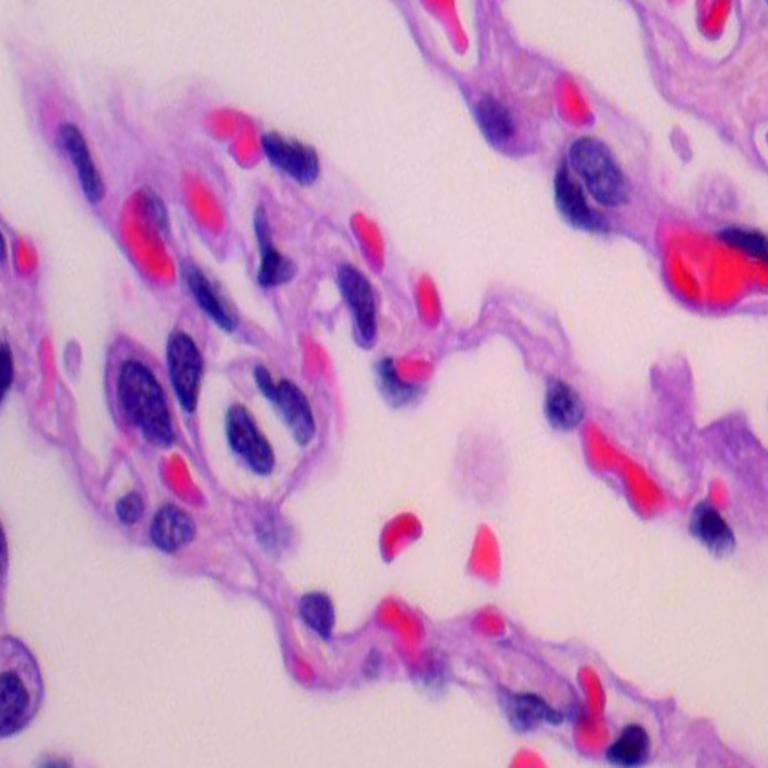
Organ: lung
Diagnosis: benign